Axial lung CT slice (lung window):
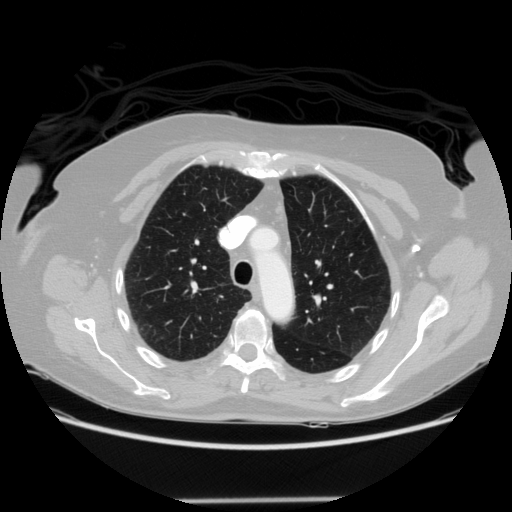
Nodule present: no